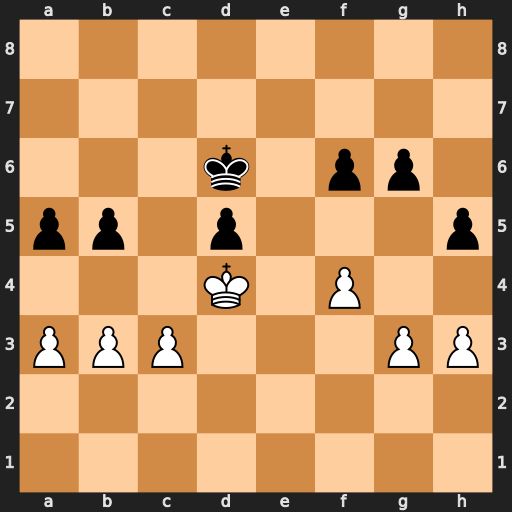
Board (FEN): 8/8/3k1pp1/pp1p3p/3K1P2/PPP3PP/8/8
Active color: w
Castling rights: -
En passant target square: -
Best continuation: a4 bxa4 bxa4 g5 f5 Kc6 c4 dxc4 Kxc4 g4 h4